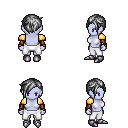
a pixel art fantasy rpg character, female body template, dark elf, purple skin, gold arm armor, white pants, gray pixie cut hairstyle, leather bracers, metal boots, four views (front, back, left, right), 2x2 character sprite sheet, small pixel art, hard edges, no anti-aliasing